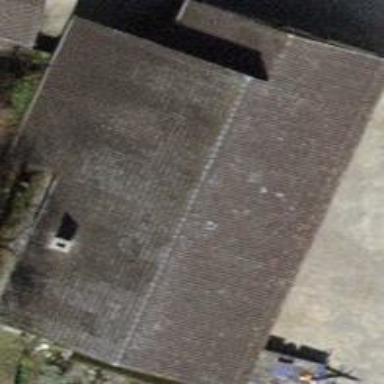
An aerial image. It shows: Farm building with gabled roof.